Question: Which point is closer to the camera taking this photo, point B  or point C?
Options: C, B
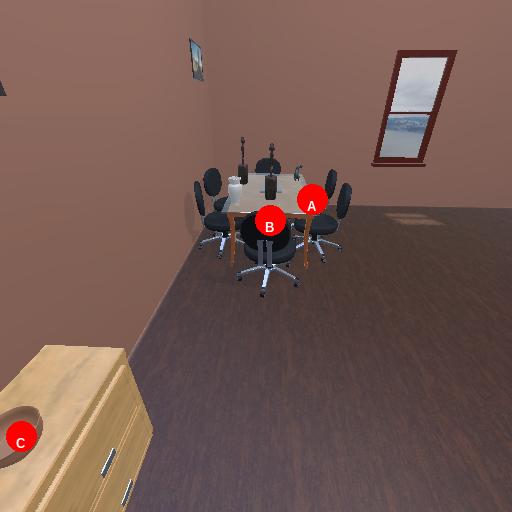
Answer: C